Question: Anyone please help me to fix an issue on iOS signing identity issue. When i archive the product, I am getting the error"you have a valid distribution certificate in the member centre. but it is not installed locally"

I downloaded the certificate from the member centre and installed locally. But still I am getting the same issue.
I am able to solve the error by resetting the certificate from Xcode->preference->account->view details->signing identities->iOS distribution, all profiles associated with the certificate become inactive. Again, I need to activate all in the member centre and download from Xcode->preference->account->view details->provisioning profiles->download all.
But the above step causes the problem to other developers as the certificate is been revoked.
How to solve this issue without resetting the certificate from Xcode?
FYI: I am experiencing this issue in Xcode 7.3.
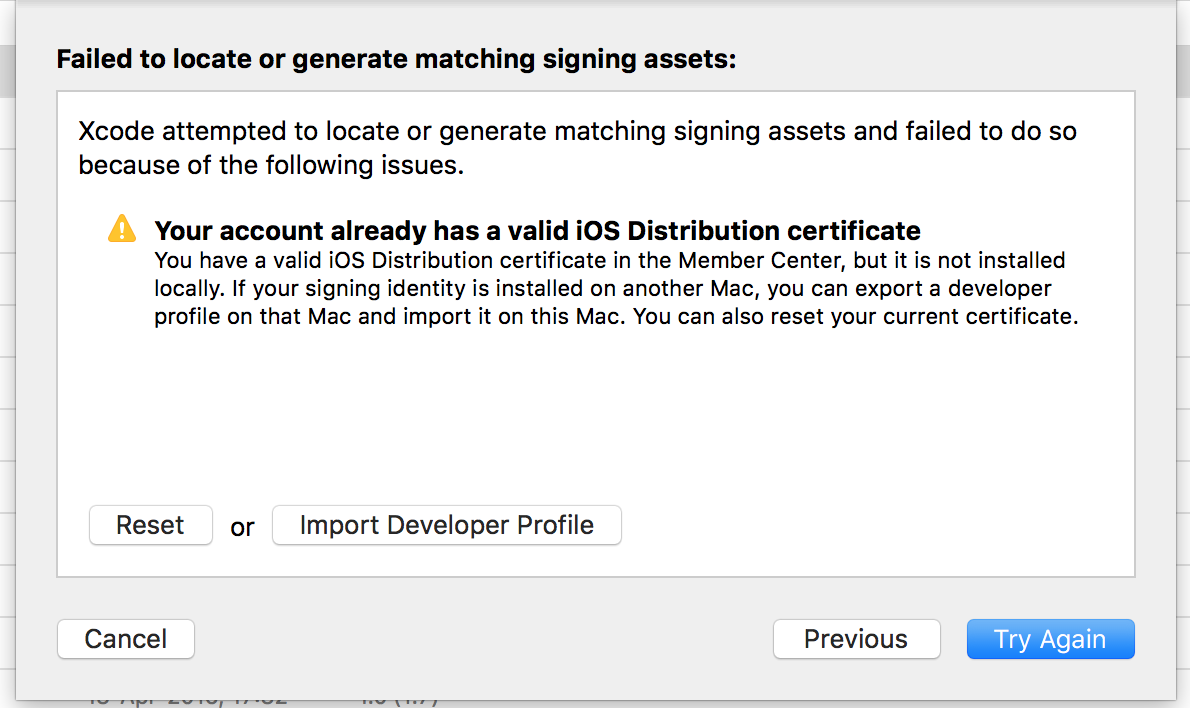
Answer: First make sure that you are using a Developer profile that is specific to you. If you have signed into an Apple Developer account (signed in through xcode's GUI) that is being shared by other team members then you will not be able to sign the code on your computer. Generating another p12 private key will cause the current p12 key assigned to that Developer profile to be revoked.
, go to Apple's Developer Center and add yourself as a team member. You will get an email to the address you add and then can follow the link to create an account. After you create your account generate a provisioning profile from the menu options and double click on the download once it completes.
Go back to Xcode and select the Xcode drop down menu. Choose Preferences from the list and highlight the profile you were using previously. Once its highlighted remove it by selecting the (-) option. Then click the (+) option and sign in to your new account. This should resolve your issue. Be sure to clean before building just in case.
that is only for you then you are receiving this error because you have changed machines and did not transfer the p12 key to your new device. You have two options now. is to use an external storage device or cloud service to transfer the p12 key to your new laptop. is to generate a new p12 key from Apple's Developer portal. Double click on the download once it completes and it will be automatically added to Xcode.
Now return to Xcode. Choose Preferences from the list and highlight the profile you were using previously. Once its highlighted remove it by selecting the (-) option. Then click the (+) option and sign in to your new account. This should resolve your issue.
you can take these additional steps to purge old caches that could be causing the issue. Open the Keychain Access program on your Macbook. Find the any old certificates that do not have private keys associated with them. Certificates without private keys (p12) will not have a grey disclosure arrow next to them. Delete these and try again.